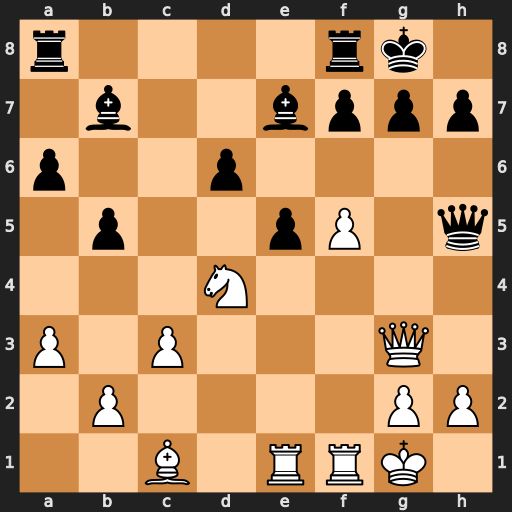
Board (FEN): r4rk1/1b2bppp/p2p4/1p2pP1q/3N4/P1P3Q1/1P4PP/2B1RRK1
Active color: w
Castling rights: -
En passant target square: -
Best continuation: f6 Bxf6 Rxf6 exd4 Bh6 g6 Bxf8